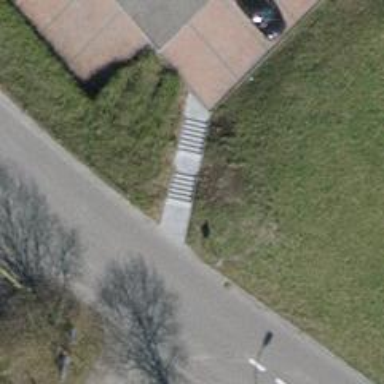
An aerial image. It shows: Set of steps on the road.